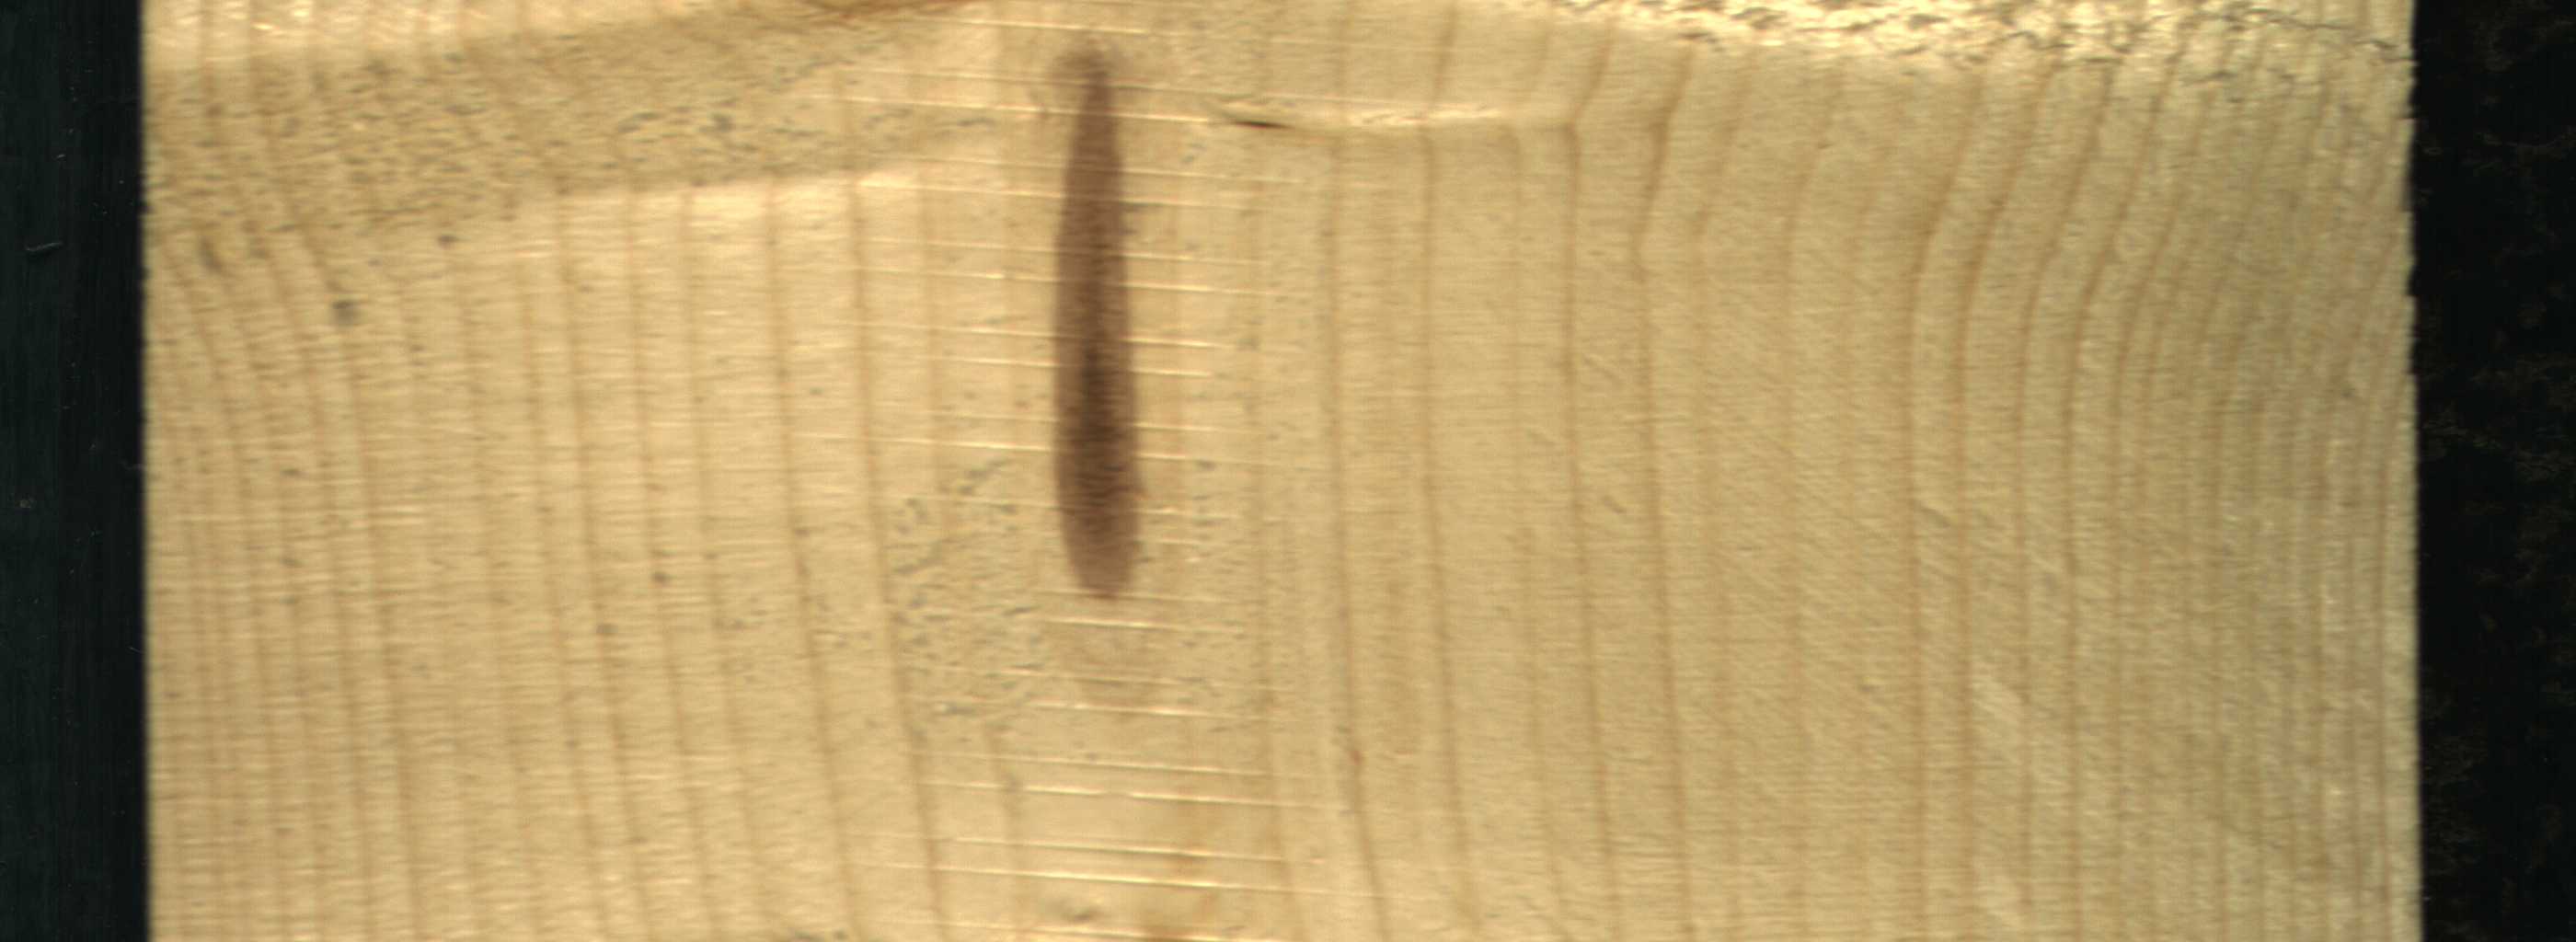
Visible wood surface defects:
Marrow
Live_Knot